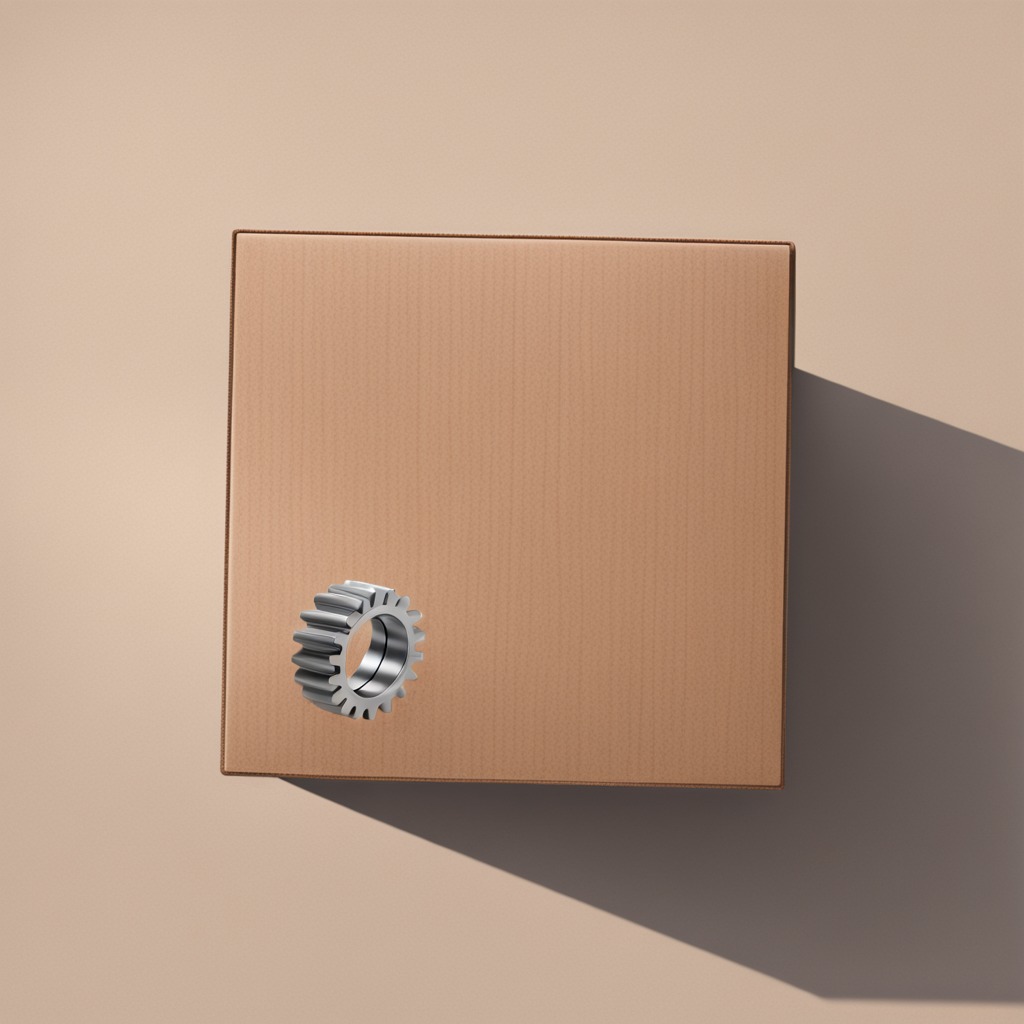
A steel gear with teeth is lying on the cardboard box surface in an outdoor workshop during daytime bright natural light soft shadows slightly creased but